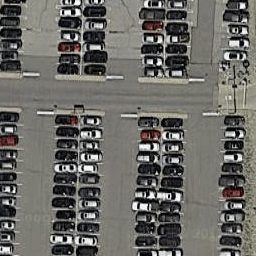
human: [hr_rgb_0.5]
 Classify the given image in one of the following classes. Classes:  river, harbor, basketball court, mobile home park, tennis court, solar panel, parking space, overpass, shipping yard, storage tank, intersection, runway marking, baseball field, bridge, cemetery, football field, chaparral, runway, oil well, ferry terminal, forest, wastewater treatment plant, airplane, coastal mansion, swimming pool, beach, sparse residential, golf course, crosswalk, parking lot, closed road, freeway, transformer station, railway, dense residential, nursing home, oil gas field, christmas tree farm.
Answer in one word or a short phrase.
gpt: parking lot